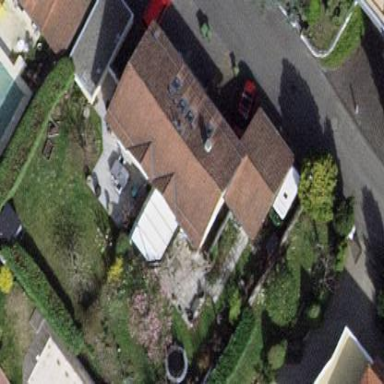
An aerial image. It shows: Garden surrounded by fence.